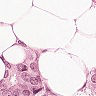
Metastatic tissue present: yes